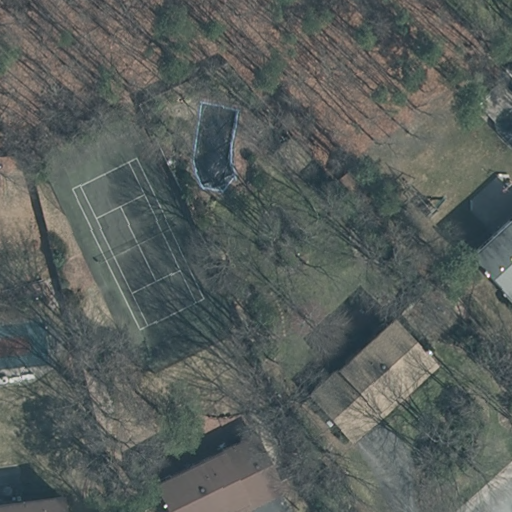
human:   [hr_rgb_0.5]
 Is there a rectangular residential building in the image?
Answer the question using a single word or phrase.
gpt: yes

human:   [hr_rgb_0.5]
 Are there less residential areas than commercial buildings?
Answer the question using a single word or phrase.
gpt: no

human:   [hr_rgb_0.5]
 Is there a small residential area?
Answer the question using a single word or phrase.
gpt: no

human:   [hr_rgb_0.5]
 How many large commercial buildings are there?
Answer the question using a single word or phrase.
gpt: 0

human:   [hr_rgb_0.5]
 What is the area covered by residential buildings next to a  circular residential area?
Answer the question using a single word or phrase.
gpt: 0m2

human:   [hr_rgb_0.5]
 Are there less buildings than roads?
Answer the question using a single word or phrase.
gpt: no

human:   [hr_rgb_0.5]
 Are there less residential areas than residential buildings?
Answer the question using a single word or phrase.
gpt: yes

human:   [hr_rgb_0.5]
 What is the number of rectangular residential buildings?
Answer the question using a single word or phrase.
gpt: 4

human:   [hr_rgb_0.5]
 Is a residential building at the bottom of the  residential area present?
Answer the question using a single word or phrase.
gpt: yes

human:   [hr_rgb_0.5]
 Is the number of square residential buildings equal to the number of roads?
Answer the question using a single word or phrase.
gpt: yes

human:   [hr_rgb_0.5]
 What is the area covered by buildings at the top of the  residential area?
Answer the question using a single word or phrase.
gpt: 0m2

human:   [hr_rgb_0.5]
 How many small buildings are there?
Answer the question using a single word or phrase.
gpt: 1

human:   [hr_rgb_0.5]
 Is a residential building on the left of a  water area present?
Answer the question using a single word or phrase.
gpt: no

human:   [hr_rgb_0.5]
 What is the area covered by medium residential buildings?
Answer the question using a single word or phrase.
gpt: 759m2

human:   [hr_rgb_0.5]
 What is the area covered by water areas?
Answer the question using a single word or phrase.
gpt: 0m2

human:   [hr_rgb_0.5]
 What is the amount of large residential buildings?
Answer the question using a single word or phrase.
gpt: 0

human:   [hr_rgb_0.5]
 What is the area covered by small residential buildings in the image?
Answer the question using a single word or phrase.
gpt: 14m2

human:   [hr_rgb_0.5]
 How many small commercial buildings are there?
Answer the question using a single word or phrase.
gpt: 0

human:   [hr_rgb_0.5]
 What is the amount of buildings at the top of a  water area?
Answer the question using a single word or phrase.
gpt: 0

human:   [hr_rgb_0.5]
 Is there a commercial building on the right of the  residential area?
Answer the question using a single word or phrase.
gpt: no

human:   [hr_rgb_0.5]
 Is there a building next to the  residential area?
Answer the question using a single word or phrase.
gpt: yes

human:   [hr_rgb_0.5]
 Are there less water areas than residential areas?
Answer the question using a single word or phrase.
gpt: yes

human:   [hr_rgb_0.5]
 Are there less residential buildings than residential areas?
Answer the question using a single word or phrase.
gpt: no

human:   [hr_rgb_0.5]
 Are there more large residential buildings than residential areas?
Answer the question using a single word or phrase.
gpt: no

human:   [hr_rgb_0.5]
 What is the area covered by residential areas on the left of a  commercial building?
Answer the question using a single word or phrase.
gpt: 0m2

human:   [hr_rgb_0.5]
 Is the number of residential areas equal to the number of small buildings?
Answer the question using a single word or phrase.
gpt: yes

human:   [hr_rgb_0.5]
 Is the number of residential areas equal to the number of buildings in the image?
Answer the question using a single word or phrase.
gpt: no

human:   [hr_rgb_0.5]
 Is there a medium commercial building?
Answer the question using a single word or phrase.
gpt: no

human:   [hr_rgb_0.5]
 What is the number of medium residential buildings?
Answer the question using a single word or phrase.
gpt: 3

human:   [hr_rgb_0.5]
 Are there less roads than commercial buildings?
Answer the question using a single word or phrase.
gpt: no

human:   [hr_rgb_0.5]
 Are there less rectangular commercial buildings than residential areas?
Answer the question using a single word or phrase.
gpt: yes

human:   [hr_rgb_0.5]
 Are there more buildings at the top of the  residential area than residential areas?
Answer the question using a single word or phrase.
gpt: no

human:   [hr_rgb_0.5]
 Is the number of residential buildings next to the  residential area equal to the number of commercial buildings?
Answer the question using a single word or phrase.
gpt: no

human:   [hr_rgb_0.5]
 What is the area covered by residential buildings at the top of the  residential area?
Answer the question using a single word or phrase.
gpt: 0m2

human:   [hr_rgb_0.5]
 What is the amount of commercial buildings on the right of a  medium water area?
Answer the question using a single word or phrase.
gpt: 0

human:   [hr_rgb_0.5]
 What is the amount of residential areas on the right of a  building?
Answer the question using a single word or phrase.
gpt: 0